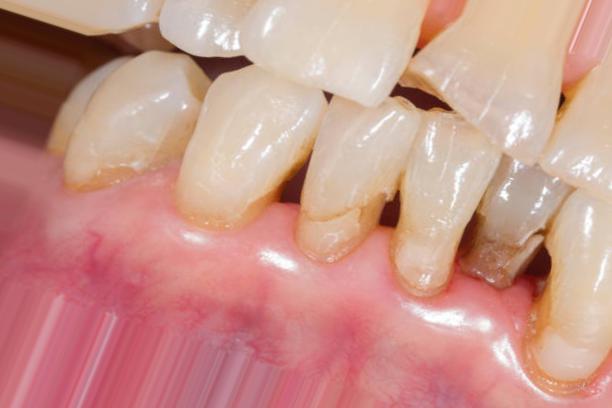
Condition: Caries